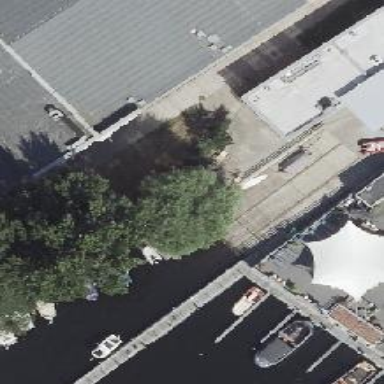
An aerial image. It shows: Slipway on leisure land.